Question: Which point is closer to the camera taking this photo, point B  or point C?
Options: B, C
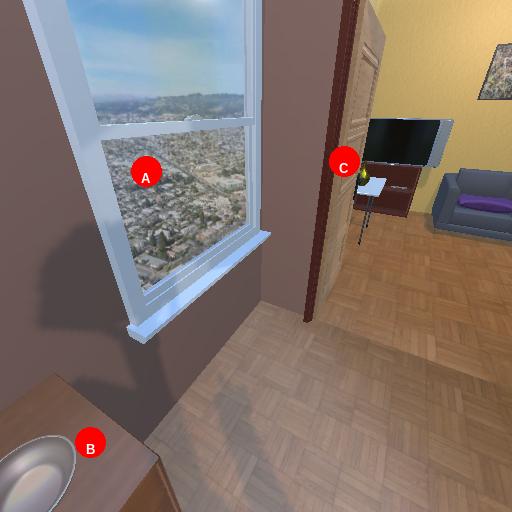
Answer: B